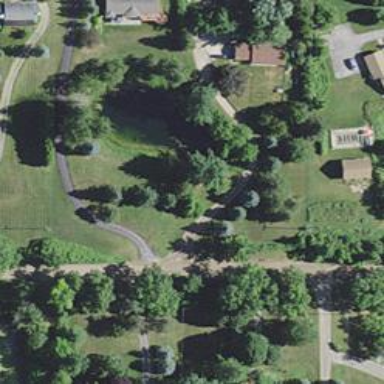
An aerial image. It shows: Driveway leading to service road.